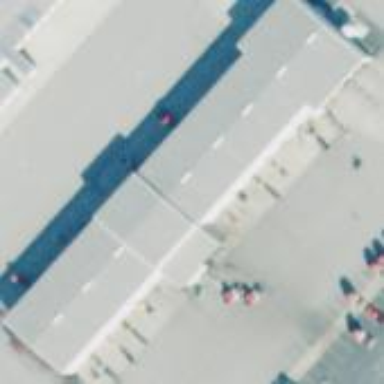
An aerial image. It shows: Warehouse building.